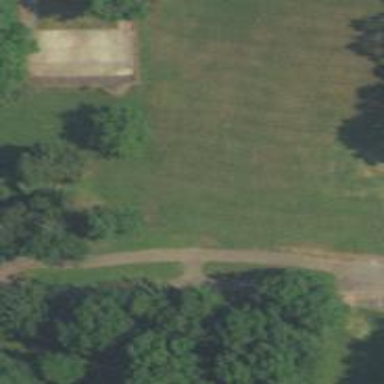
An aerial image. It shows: Disc golf hole.